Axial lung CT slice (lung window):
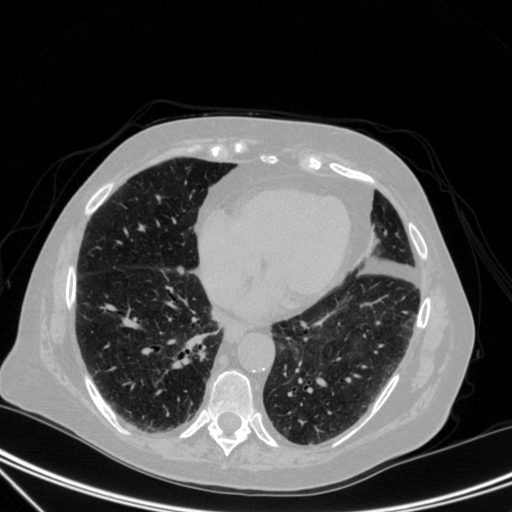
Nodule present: yes
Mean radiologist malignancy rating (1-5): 4